Field crop: maize
Growth stage: 2
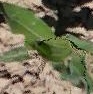
Species: maize